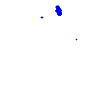
Particle: electron